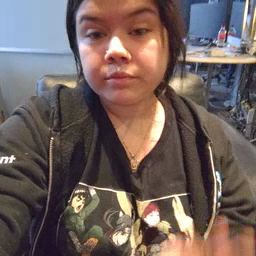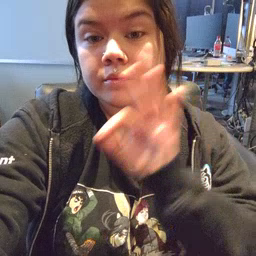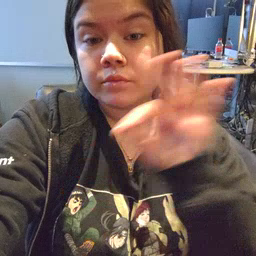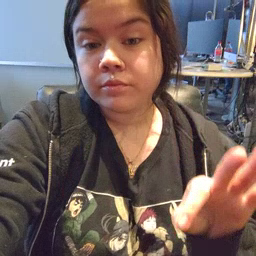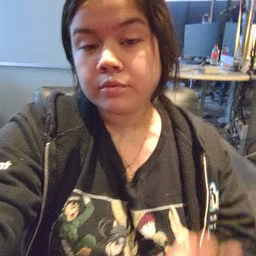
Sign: frenchfries